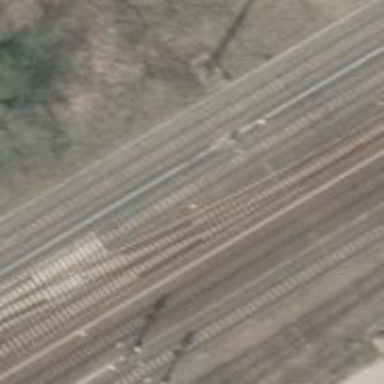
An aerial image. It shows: Rail siding with electrified contact lines for trains.